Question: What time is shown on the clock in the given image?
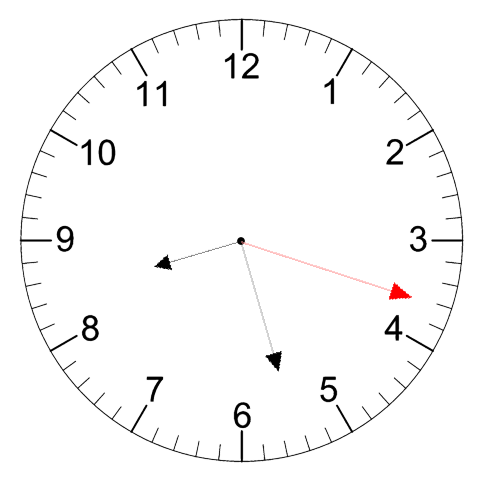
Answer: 08:27:18